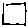
Label: square